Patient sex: M
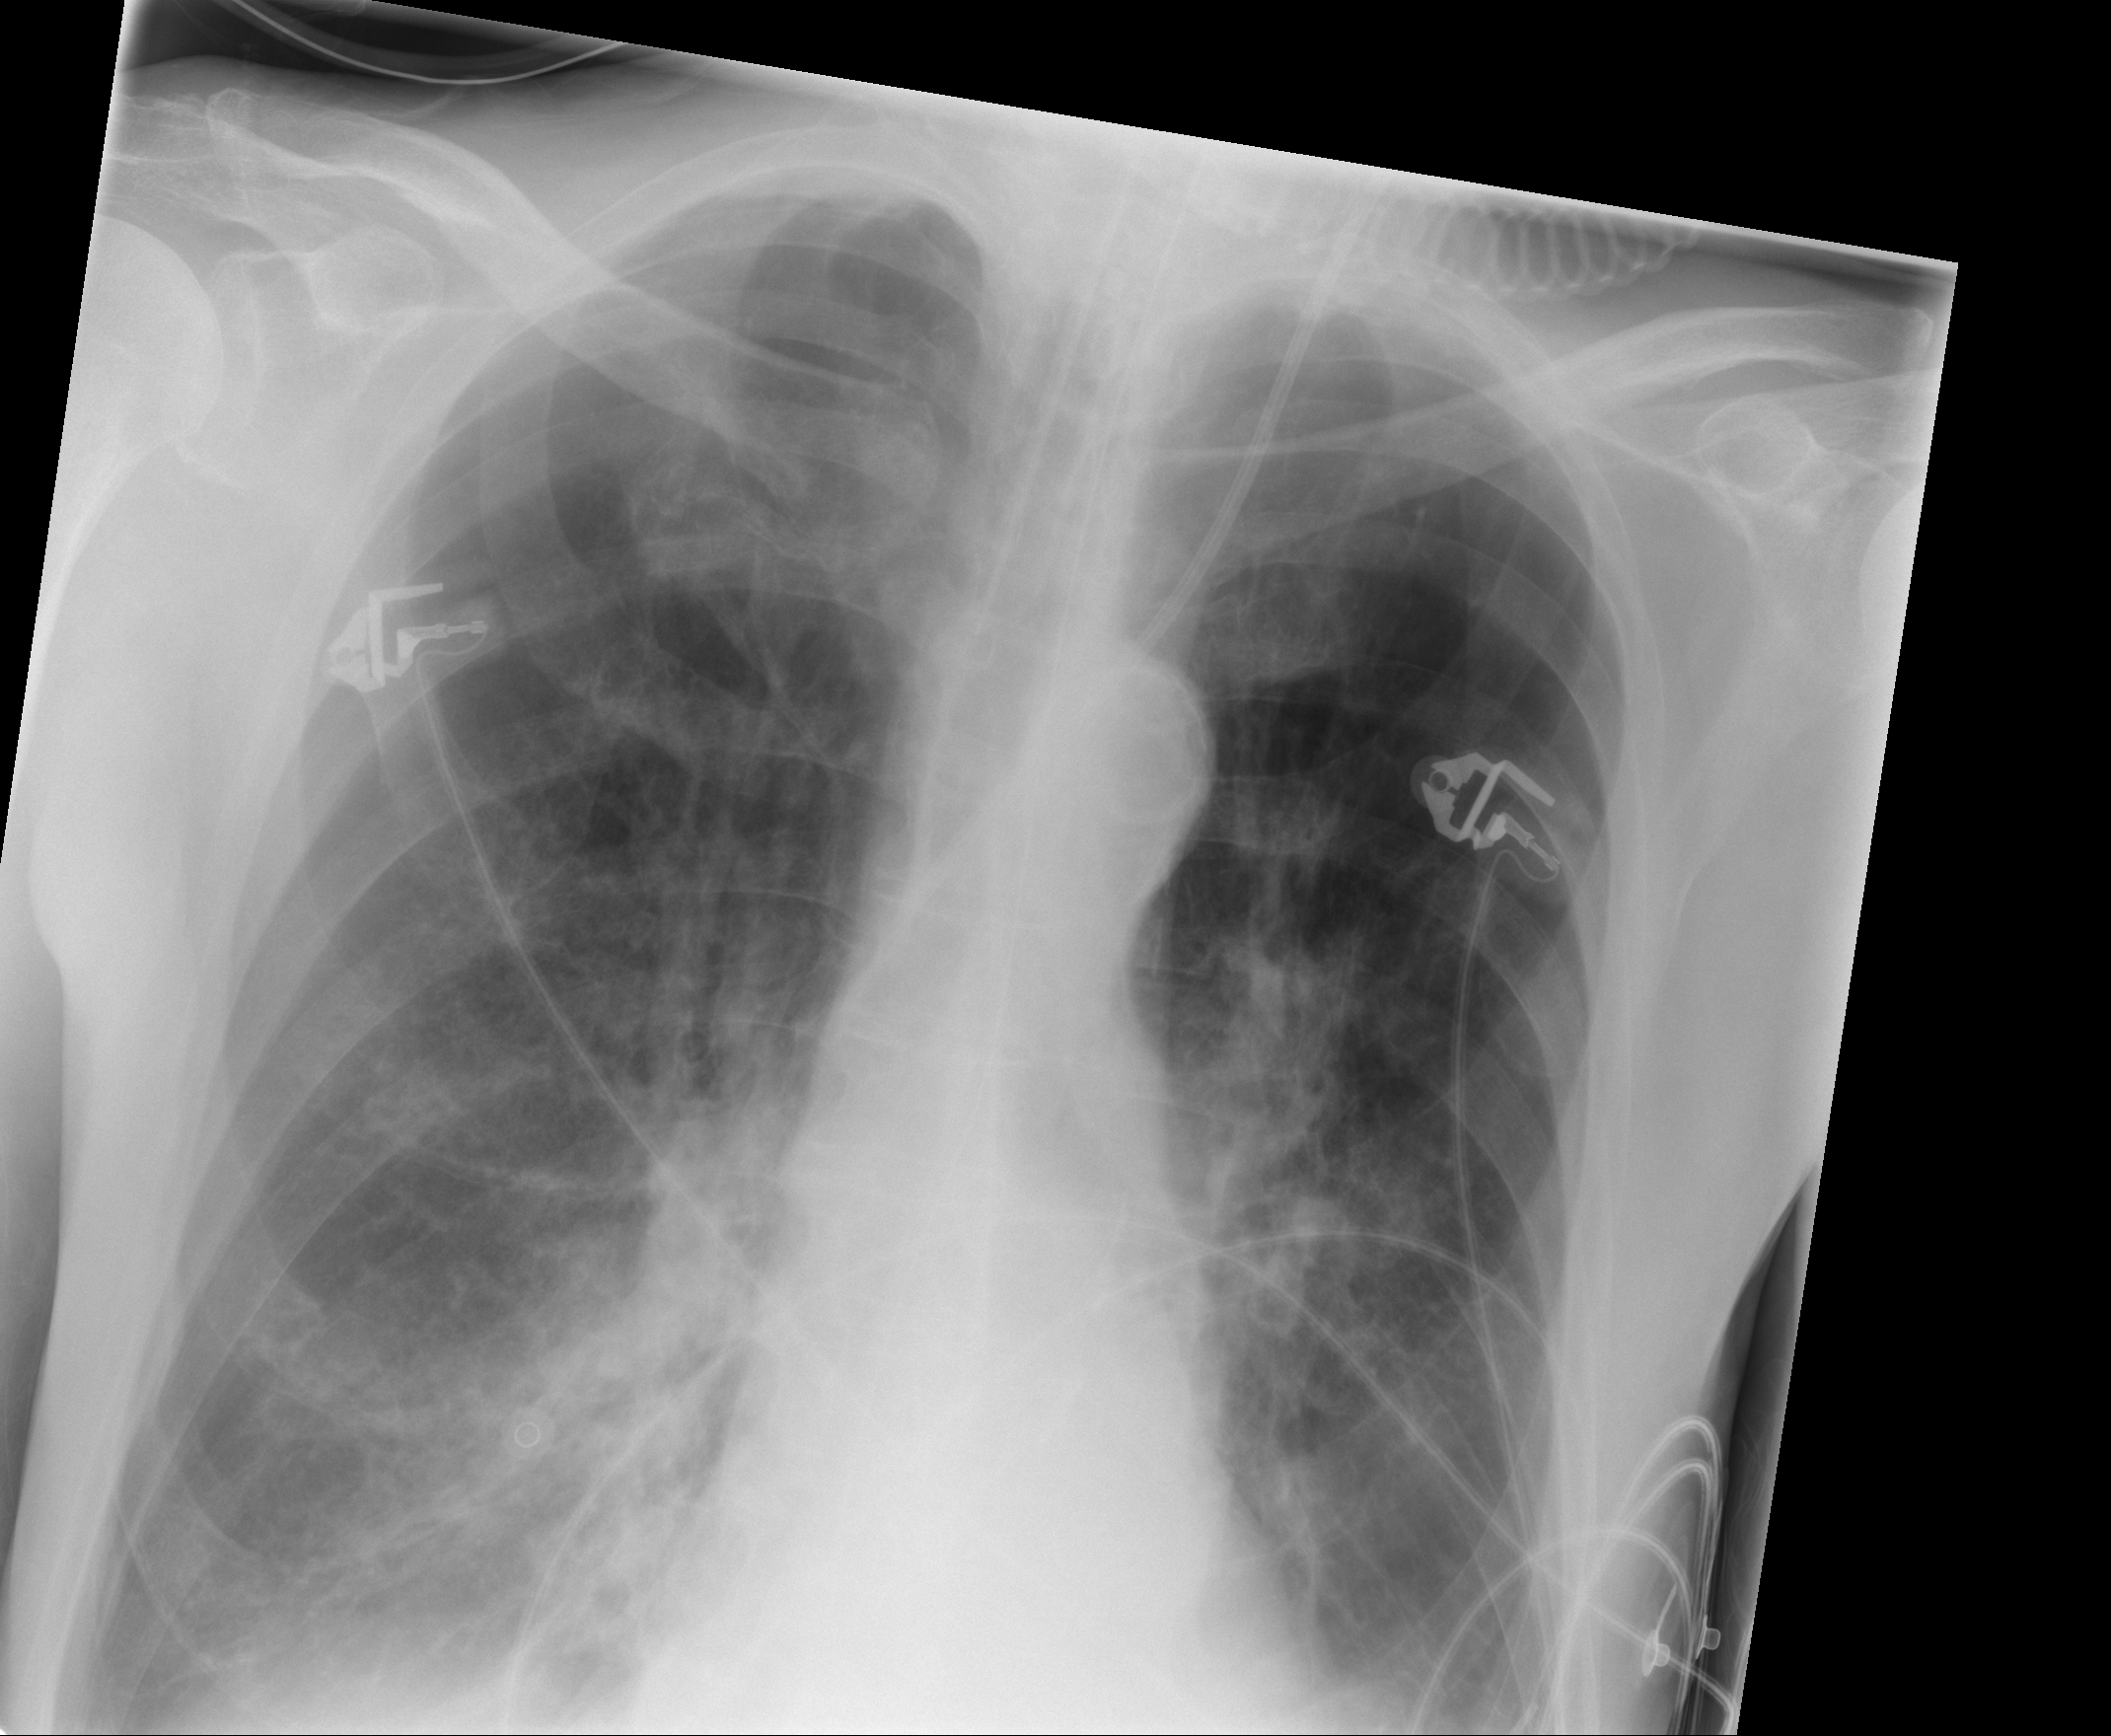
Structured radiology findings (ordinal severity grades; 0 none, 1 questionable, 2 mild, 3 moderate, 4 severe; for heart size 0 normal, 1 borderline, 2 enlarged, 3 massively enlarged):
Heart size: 0
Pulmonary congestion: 0
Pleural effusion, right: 2
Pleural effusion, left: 2
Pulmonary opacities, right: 3
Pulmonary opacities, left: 1
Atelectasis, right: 2
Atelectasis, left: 0